Question: I'm trying to get data from a MySQL database and I get:
> Fatal error: Call to a member function execute() on a non-object in Line 79...
on this line:
'''
$stmt->execute();
'''
I'm just trying to get this:
and more specifically the 'left' data cell (very right of pic) that is an 'int(5)'.
Here's what I have:
'''
$query = "SELECT left FROM members WHERE id=$uid";
$stmt = $mysqli->prepare($query);
$stmt->execute();
$stmt->bind_result($left);
$stmt->fetch();
echo "Left: $left";
$stmt->close();
'''
Funny thing is, when I change 'SELECT left' to something like 'SELECT username', I get the username cell back as expected, but for 'left' I get the error.
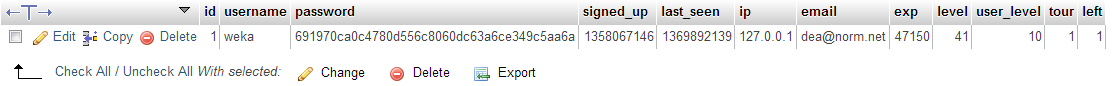
Answer: Add quotes:
'''
SELECT 'left' FROM 'members' WHERE id=$uid
'''